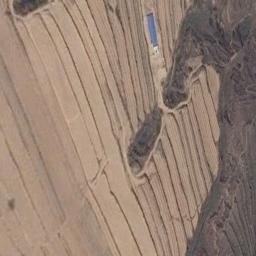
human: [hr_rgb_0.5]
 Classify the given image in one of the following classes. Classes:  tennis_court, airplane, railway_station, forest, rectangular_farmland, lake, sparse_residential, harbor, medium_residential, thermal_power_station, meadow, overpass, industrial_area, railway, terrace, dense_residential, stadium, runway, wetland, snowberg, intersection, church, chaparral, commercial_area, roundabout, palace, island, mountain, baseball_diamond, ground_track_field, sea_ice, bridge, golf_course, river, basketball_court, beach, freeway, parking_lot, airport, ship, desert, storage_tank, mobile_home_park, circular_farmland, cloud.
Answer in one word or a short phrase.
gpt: terrace